Aerial crown-view tile of a tropical tree (Barro Colorado Island, Panama), acquired 20250512:
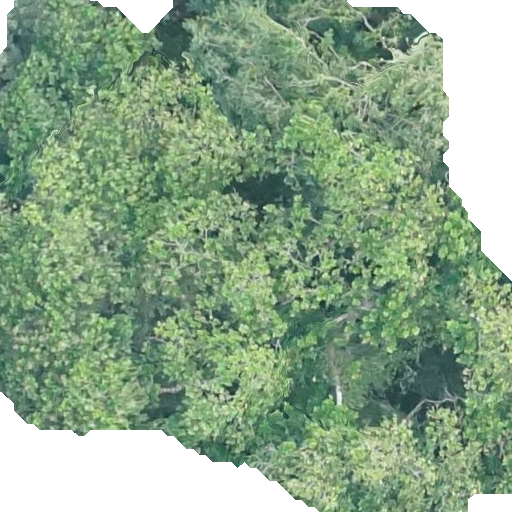
Species: Anacardium excelsum
GBIF accepted scientific name: Anacardium excelsum
Crown area: 363.649 m²